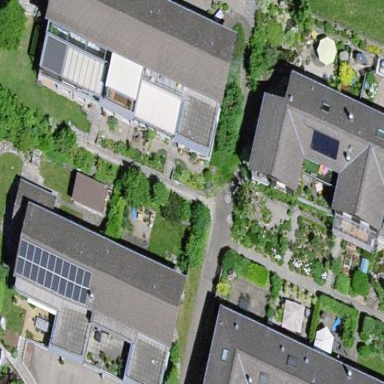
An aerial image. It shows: Residential building.